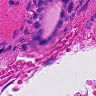
Metastatic tissue present: yes